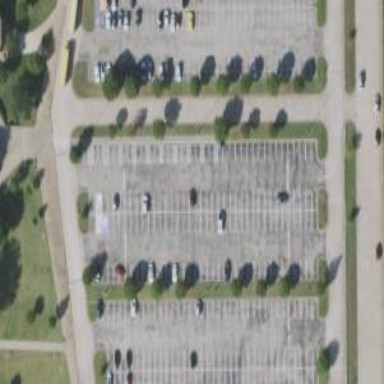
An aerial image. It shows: Parking space is available.